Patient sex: M
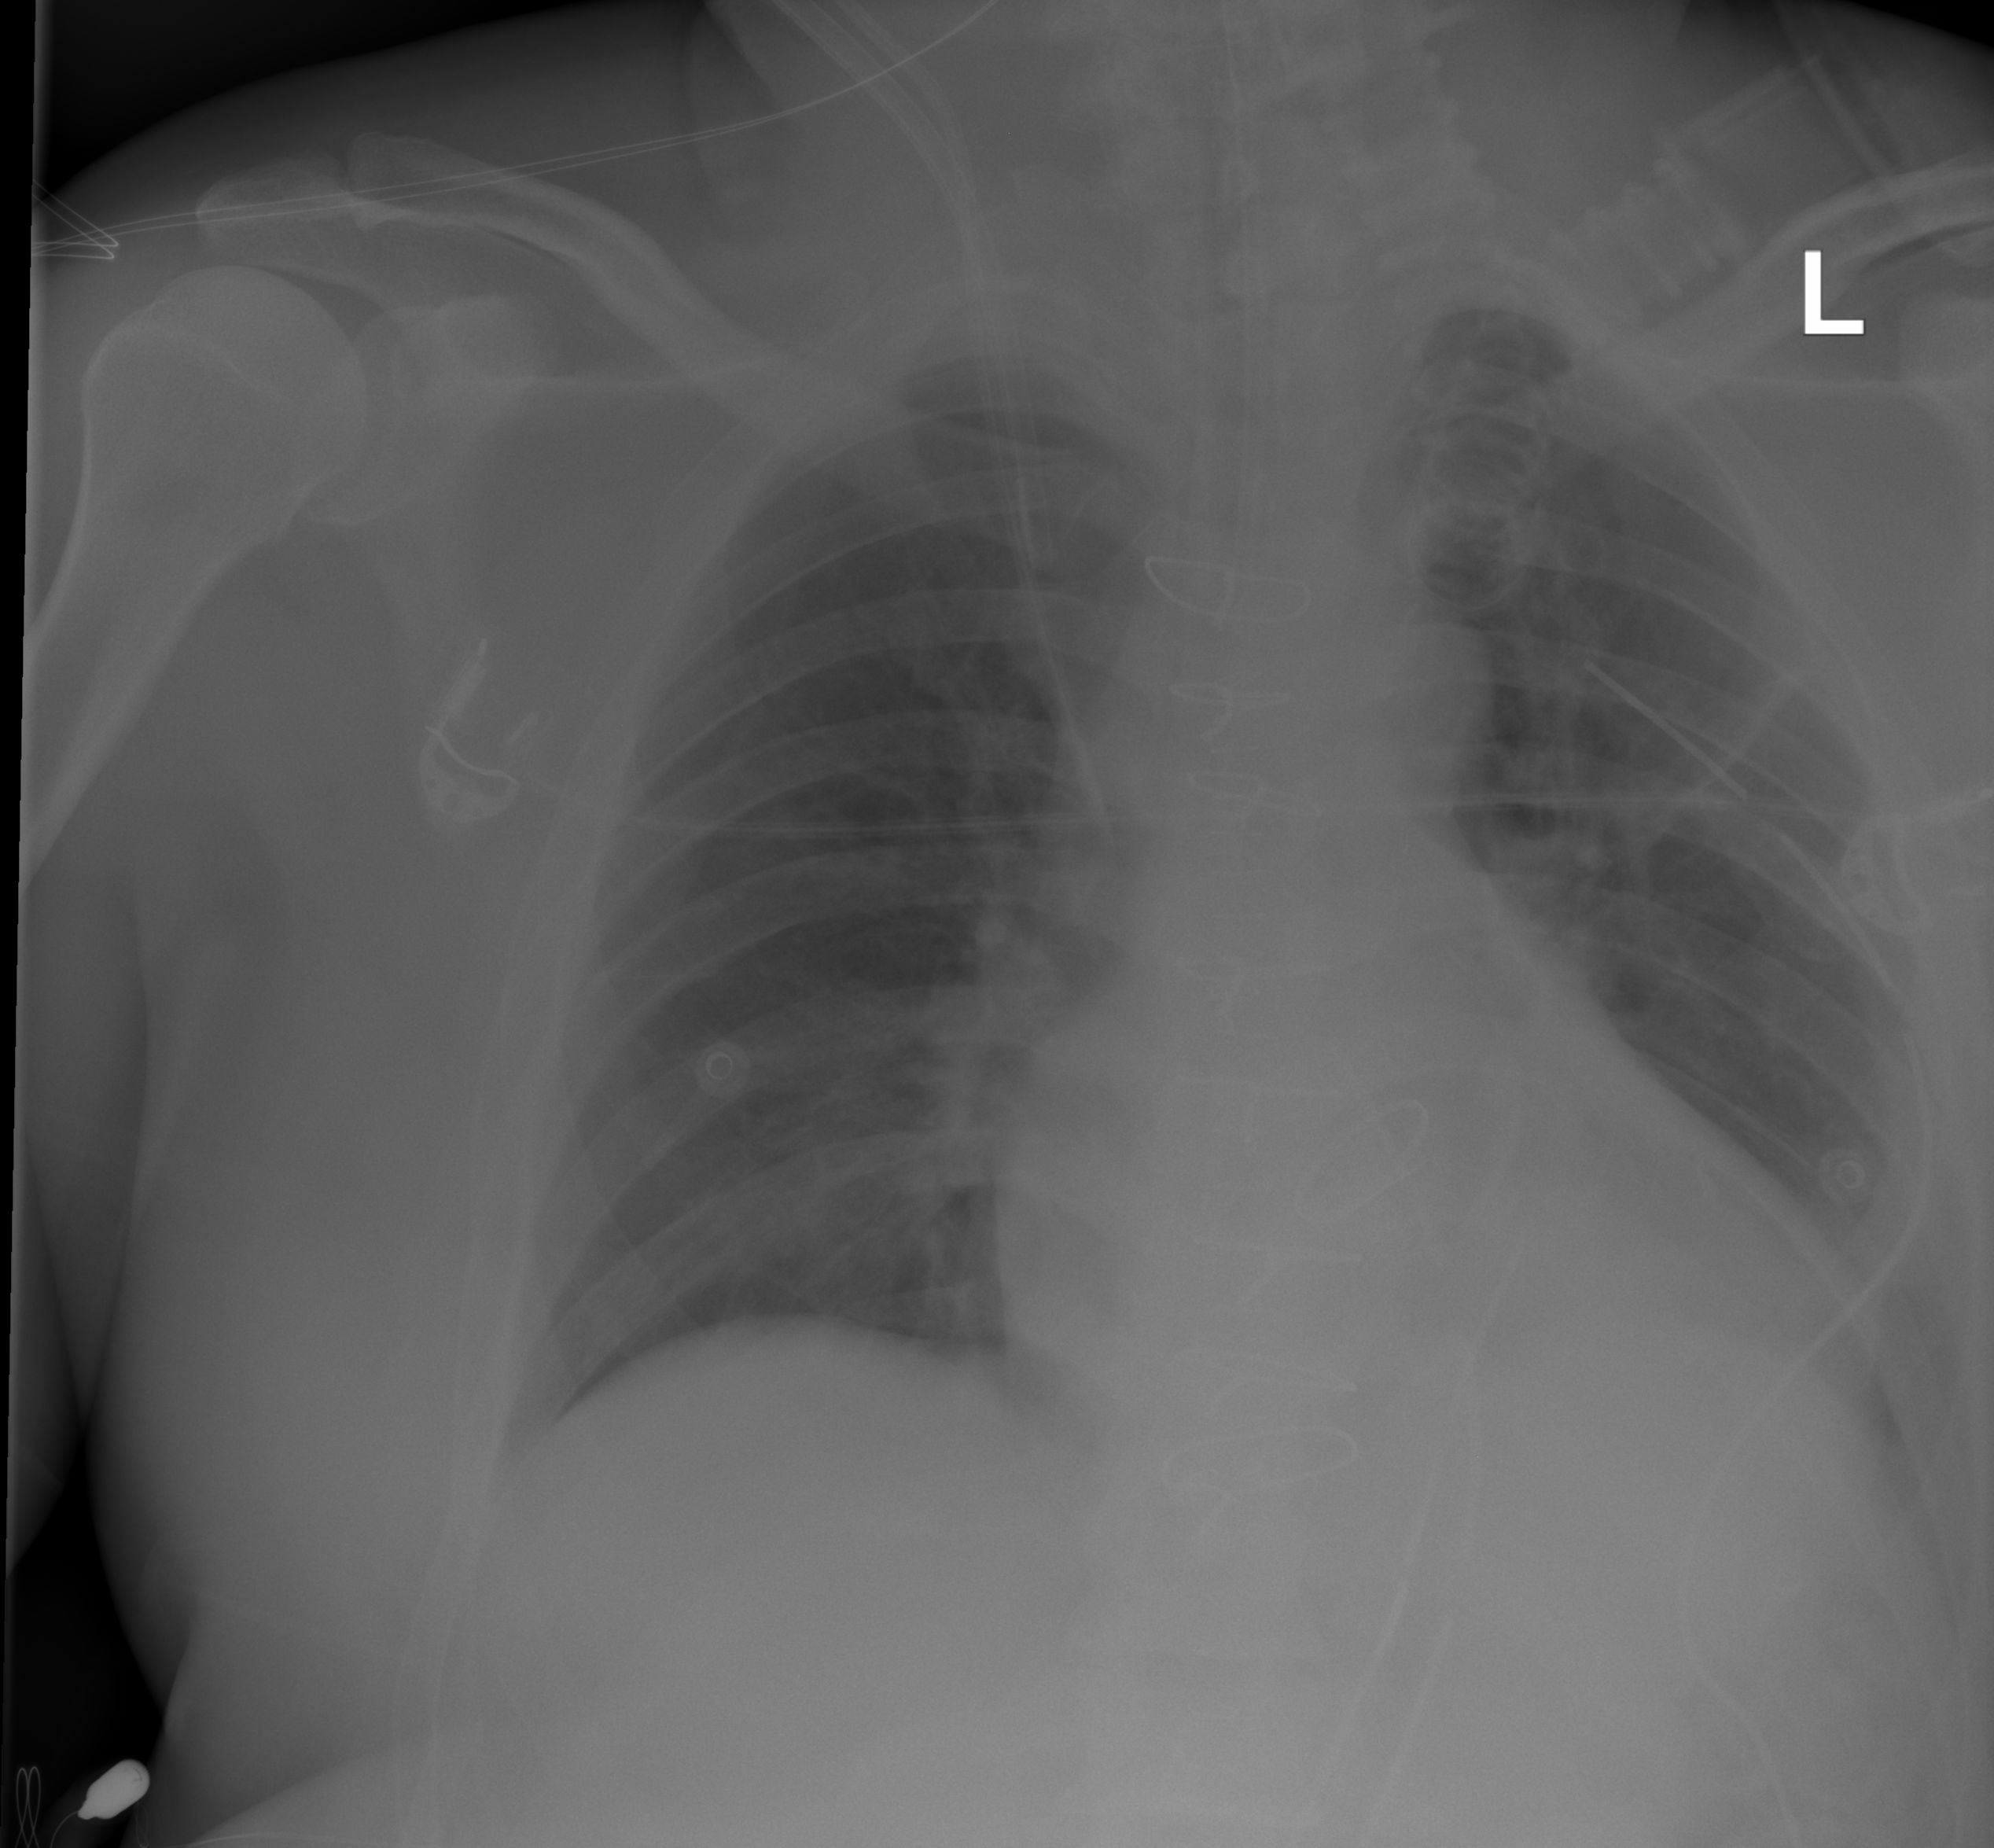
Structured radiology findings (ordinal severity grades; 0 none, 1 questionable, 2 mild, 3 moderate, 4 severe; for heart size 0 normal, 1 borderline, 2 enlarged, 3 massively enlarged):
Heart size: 0
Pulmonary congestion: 0
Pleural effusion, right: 0
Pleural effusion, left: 0
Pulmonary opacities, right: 0
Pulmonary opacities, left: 0
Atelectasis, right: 0
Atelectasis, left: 2